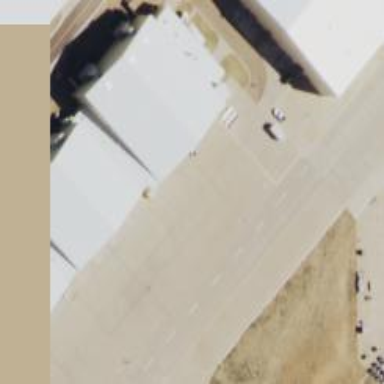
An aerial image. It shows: Hangar building located at airport.